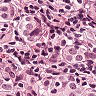
Metastatic tissue present: yes